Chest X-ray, PA view. Patient: 31 years old, sex F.
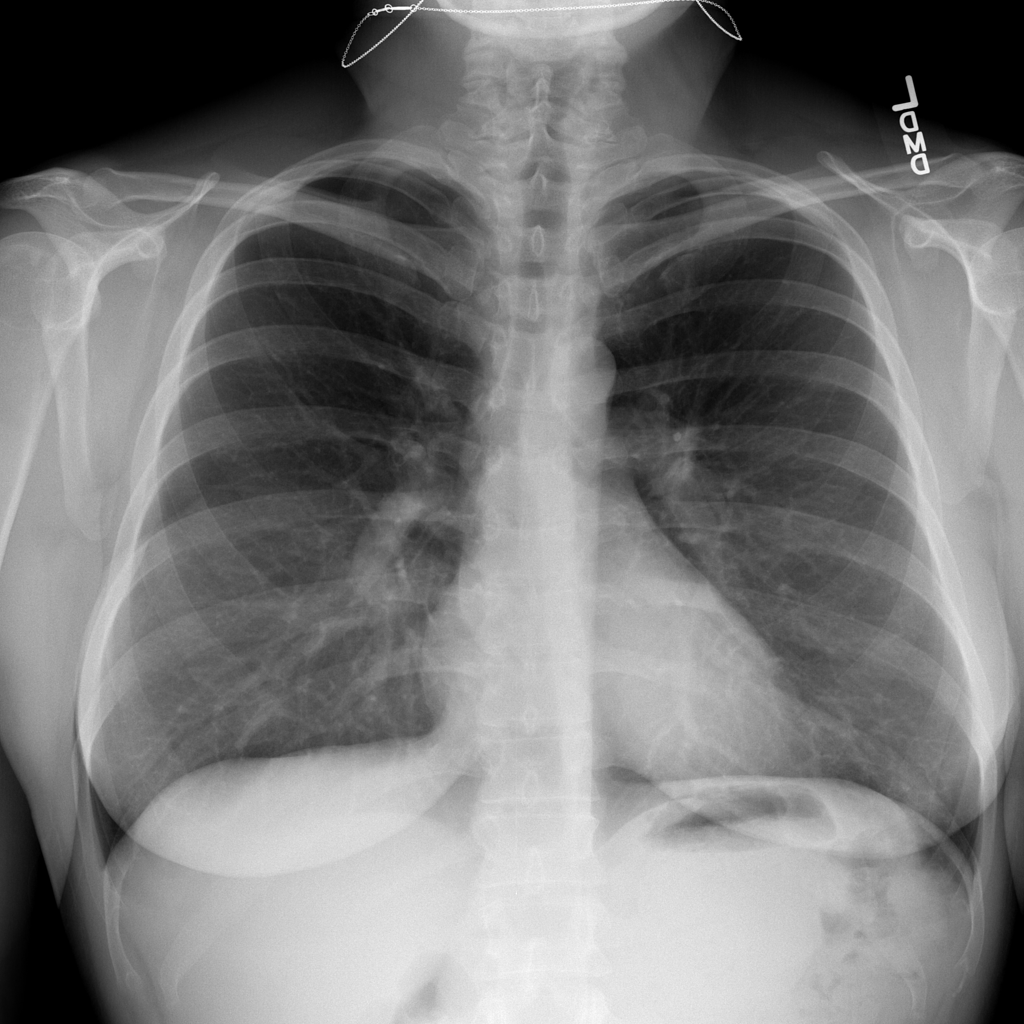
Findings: No Finding